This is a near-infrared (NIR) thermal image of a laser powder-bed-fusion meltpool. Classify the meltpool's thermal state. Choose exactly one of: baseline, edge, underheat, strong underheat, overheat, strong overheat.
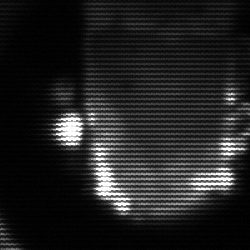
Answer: baseline